【题型】填空题　【知识点】平面几何　【难度】medium
已知，$\odot A$ 与 $\odot B$ 的半径分别为 $5\text{cm}$ 和 $2\text{cm}$，两圆相交于 $C$、$D$ 两点，且 $CD=2\text{cm}$，则 $AB$ 的长度为\underline{\hspace{3cm}}．
【解答】

\noindent \textbf{【答案】} $\boldsymbol{\left(2\sqrt{6}+\sqrt{3}\right)\mathrm{cm}}$ 或 $\boldsymbol{\left(2\sqrt{6}-\sqrt{3}\right)\mathrm{cm}}$

\vspace{0.2cm}
\noindent \textbf{【详解】} 解：设$AB$与$CD$交于点$O$，则$O$为$CD$的中点，且$AB \perp CD$，当点$A$与点$B$位于点$O$异侧时，如图所示：

由于$CD=2\mathrm{cm}$，故$CO=OD=1\mathrm{cm}$，
在$\text{Rt}\triangle AOC$中，$AC=5\mathrm{cm}$，$CO=1\mathrm{cm}$，由勾股定理得
$AO=\sqrt{CA^2-OC^2}=\sqrt{25-1}=\sqrt{24}=2\sqrt{6}\mathrm{cm}$，
在$\text{Rt}\triangle BOC$中，$BC=2\mathrm{cm}$，$CO=1\mathrm{cm}$，由勾股定理得
$BO=\sqrt{BC^2-OC^2}=\sqrt{4-1}=\sqrt{3}\mathrm{cm}$，
$\therefore AB=AO+BO=\left(2\sqrt{6}+\sqrt{3}\right)\mathrm{cm}$；

当点$A$与点$B$位于点$O$同侧时，如图所示：

同理可得$AB=|AO-BO|=\left(2\sqrt{6}-\sqrt{3}\right)\mathrm{cm}$；

综上所述：$AB$的长度为$\left(2\sqrt{6}+\sqrt{3}\right)\mathrm{cm}$ 或 $\left(2\sqrt{6}-\sqrt{3}\right)\mathrm{cm}$；
故答案为：$\boldsymbol{\left(2\sqrt{6}+\sqrt{3}\right)\mathrm{cm}}$ 或 $\boldsymbol{\left(2\sqrt{6}-\sqrt{3}\right)\mathrm{cm}}$．

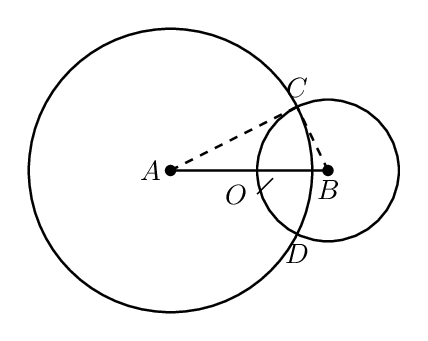
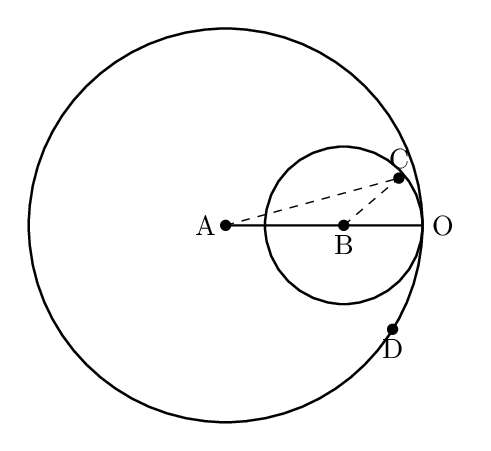